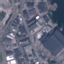
Label: Industrial